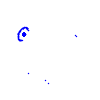
Particle: electron